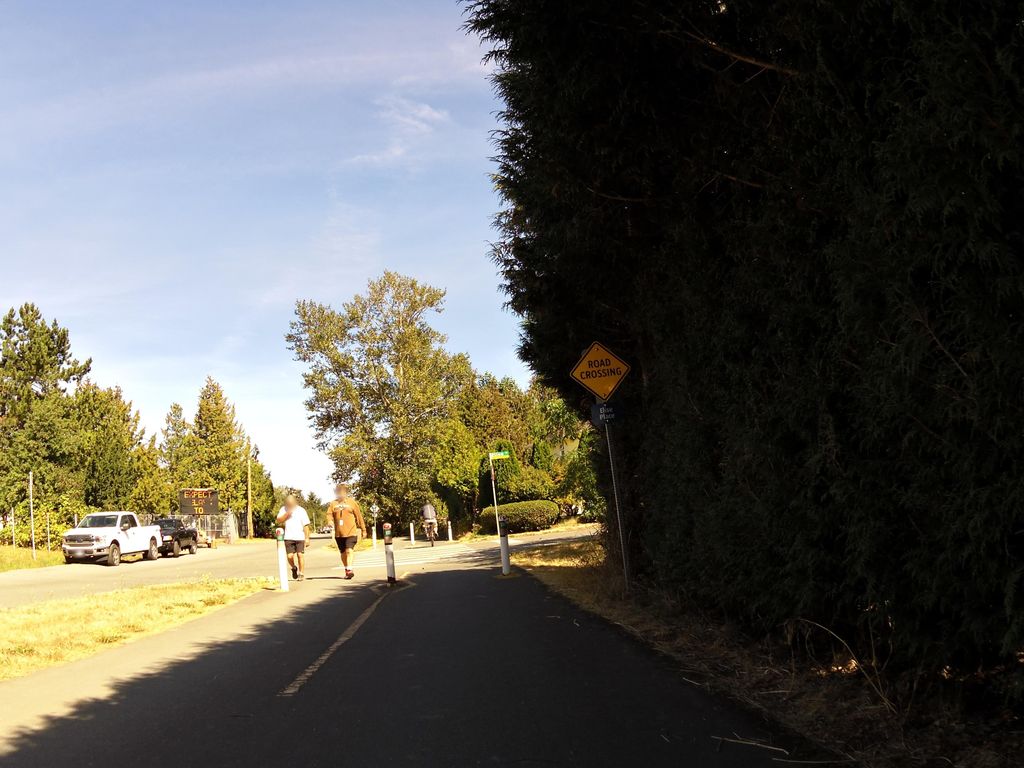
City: victoria